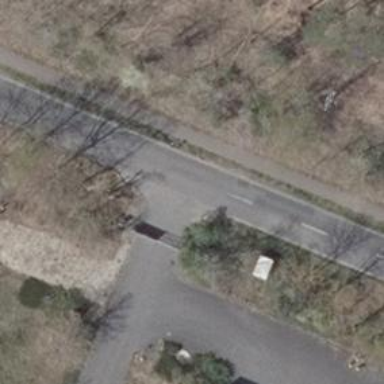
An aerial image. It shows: Tertiary road with asphalt surface.